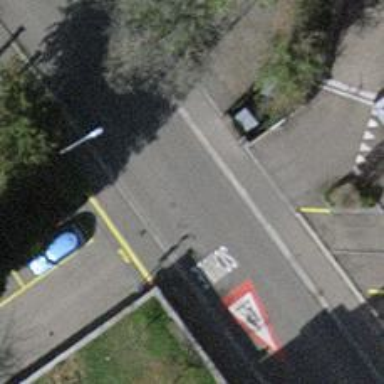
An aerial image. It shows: Residential road with asphalt surface.